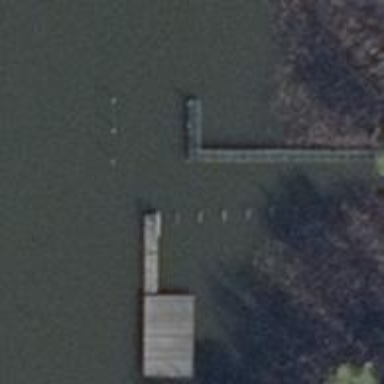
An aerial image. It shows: Man-made pier.